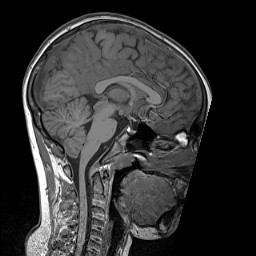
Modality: T1w
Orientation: sagittal
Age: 9
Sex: male
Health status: ill